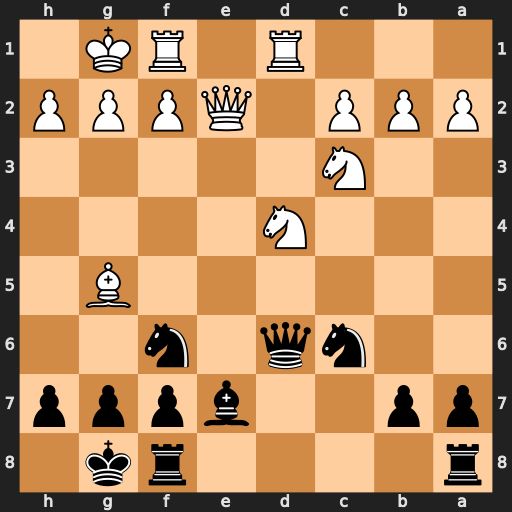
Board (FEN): r4rk1/pp2bppp/2nq1n2/6B1/3N4/2N5/PPP1QPPP/3R1RK1
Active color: b
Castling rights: -
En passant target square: -
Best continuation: Nxd4 Rxd4 Qxd4